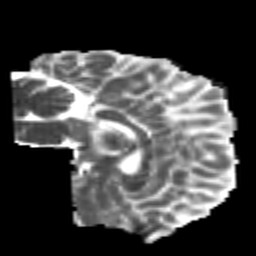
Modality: MD
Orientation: sagittal
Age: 25
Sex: male
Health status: healthy
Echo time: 0.074 s